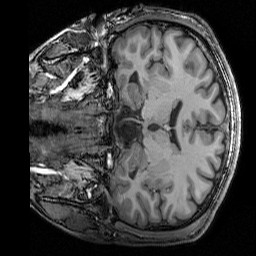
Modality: T1w
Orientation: coronal
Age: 27
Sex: male
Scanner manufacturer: siemens
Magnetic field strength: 3 T
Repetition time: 2.3 s
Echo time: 0.00344 s